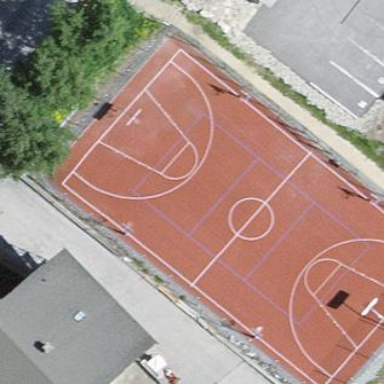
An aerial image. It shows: Basketball court on leisure land pitch.